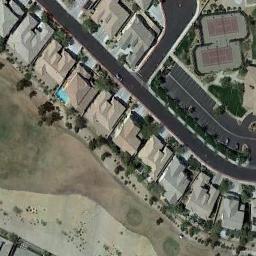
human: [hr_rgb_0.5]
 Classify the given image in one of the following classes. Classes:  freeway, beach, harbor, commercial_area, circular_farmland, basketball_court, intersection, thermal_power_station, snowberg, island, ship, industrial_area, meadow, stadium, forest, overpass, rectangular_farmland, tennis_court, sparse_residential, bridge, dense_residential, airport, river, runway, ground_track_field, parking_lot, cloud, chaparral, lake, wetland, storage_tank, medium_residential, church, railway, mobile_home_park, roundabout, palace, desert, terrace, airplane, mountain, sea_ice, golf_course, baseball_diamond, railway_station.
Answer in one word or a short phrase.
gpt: tennis_court